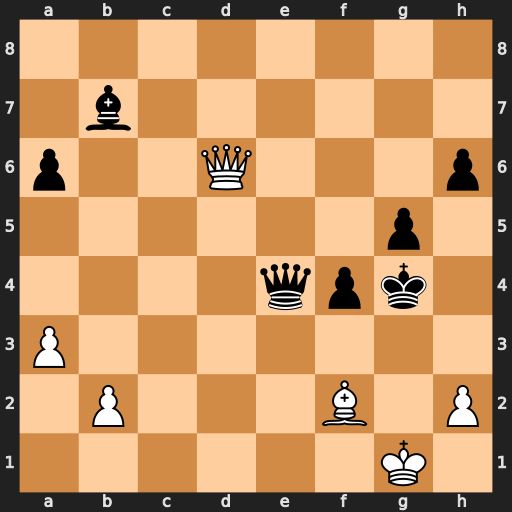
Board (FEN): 8/1b6/p2Q3p/6p1/4qpk1/P7/1P3B1P/6K1
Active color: w
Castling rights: -
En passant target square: -
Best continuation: Qd7+ Kh5 Qf7+ Qg6 Qxb7